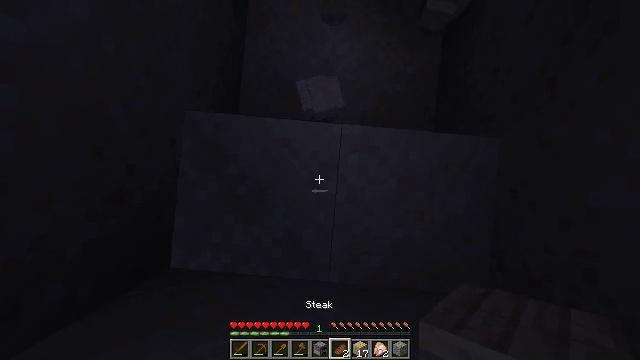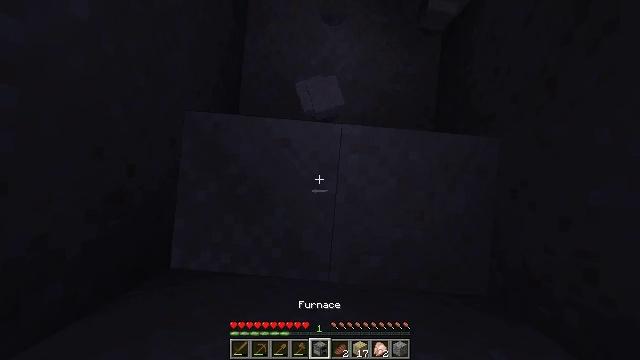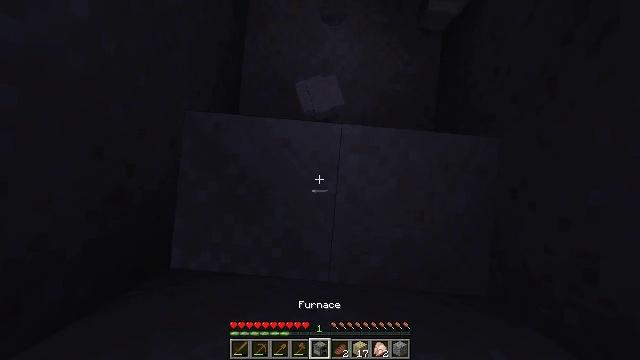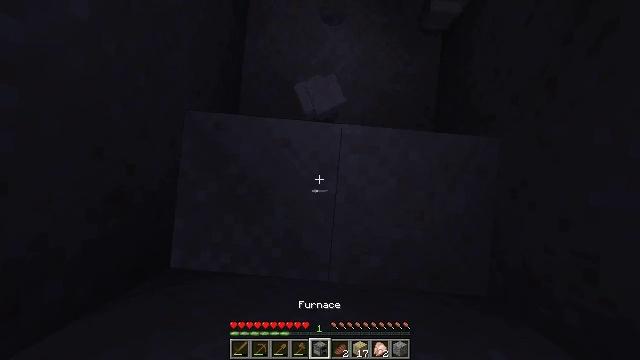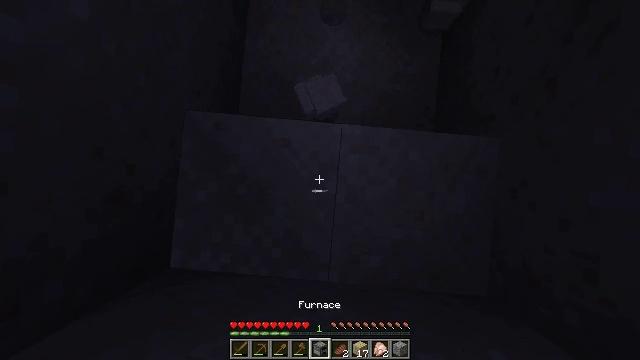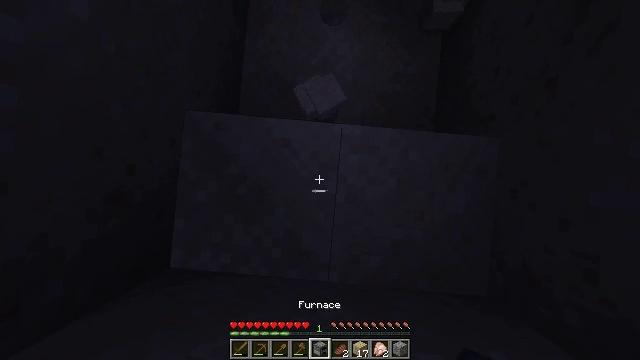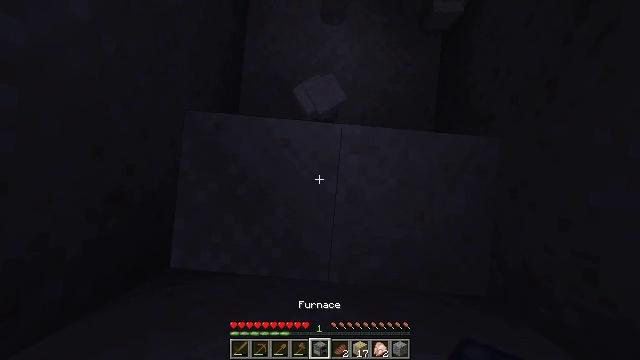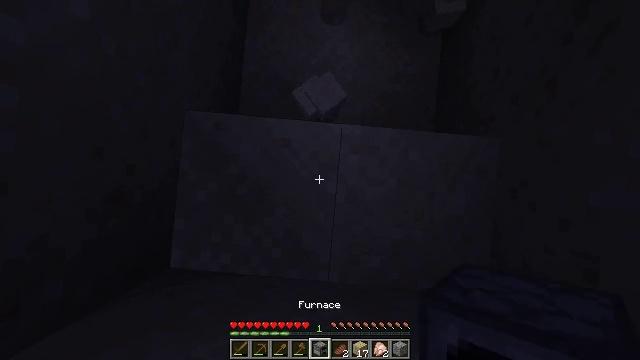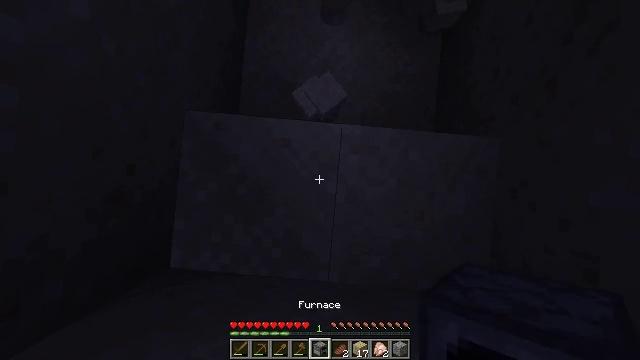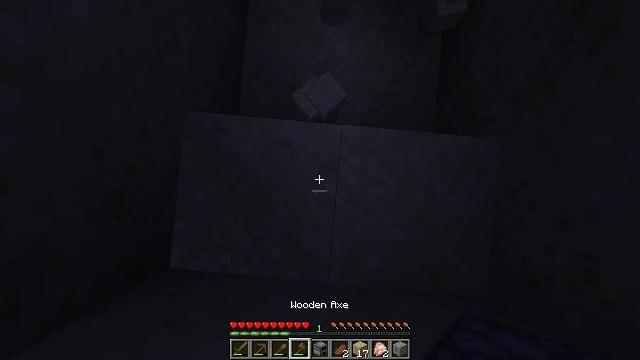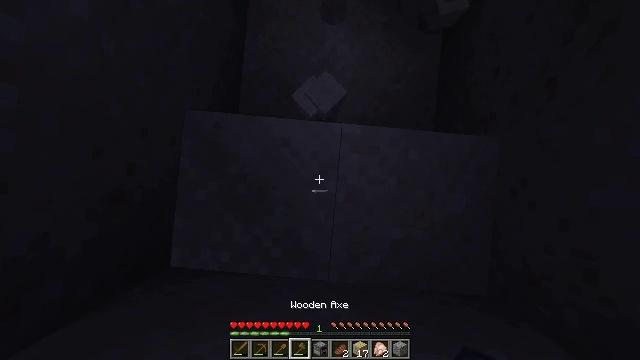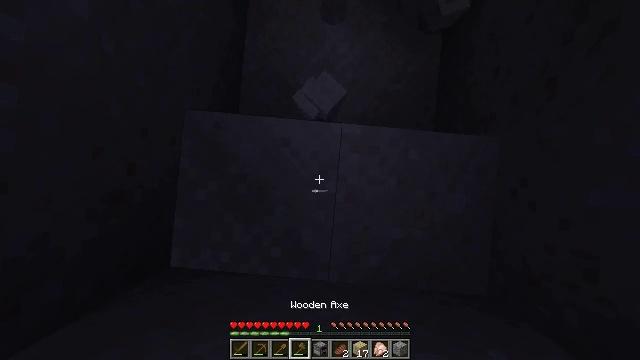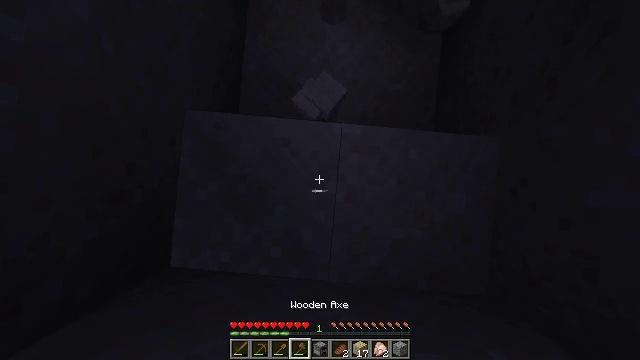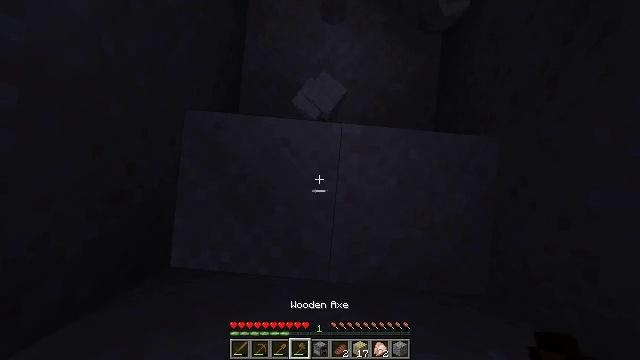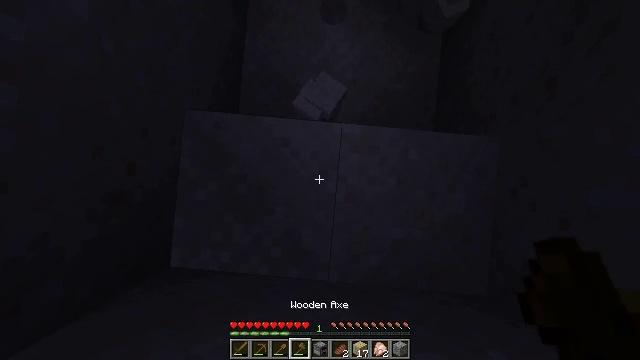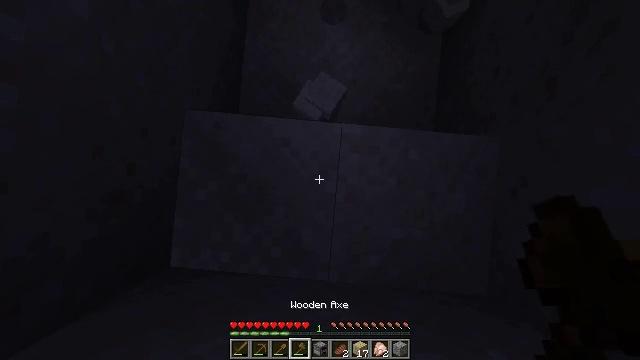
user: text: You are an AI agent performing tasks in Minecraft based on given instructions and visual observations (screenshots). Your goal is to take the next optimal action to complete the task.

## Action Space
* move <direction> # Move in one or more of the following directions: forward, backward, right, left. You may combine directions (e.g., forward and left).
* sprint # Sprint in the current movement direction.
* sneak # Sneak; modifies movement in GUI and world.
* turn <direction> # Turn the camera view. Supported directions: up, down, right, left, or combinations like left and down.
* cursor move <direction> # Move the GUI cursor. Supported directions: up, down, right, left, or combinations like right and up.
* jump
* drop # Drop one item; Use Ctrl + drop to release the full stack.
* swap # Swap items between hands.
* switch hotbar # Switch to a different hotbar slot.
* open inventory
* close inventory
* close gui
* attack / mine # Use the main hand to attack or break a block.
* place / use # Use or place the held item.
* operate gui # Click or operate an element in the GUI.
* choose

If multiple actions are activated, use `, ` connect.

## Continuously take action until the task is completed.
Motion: motion action
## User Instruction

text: Dig up some sand.
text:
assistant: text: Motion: no_op
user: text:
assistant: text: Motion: no_op
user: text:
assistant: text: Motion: no_op
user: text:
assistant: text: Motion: no_op
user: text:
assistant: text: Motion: no_op
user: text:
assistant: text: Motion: no_op
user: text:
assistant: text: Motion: no_op
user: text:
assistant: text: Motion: no_op
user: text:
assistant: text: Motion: no_op
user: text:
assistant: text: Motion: no_op
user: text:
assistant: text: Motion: no_op
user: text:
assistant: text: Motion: no_op
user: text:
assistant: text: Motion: no_op
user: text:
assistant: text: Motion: no_op
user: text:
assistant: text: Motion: no_op
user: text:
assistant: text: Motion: no_op
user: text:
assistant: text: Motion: no_op
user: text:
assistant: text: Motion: no_op
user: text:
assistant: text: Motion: no_op
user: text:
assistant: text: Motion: no_op
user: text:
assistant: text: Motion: no_op
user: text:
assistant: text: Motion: no_op
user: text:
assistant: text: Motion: no_op
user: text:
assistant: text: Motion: no_op
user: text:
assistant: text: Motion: no_op
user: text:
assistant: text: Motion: no_op
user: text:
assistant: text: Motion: no_op
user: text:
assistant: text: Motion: no_op
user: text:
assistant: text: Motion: no_op
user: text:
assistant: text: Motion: no_op